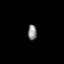
Tissue: lung
Cell type: Myeloid cells
Senescence score: 0.1899
Nuclear area (px): 135
Mean DAPI intensity: 135.141